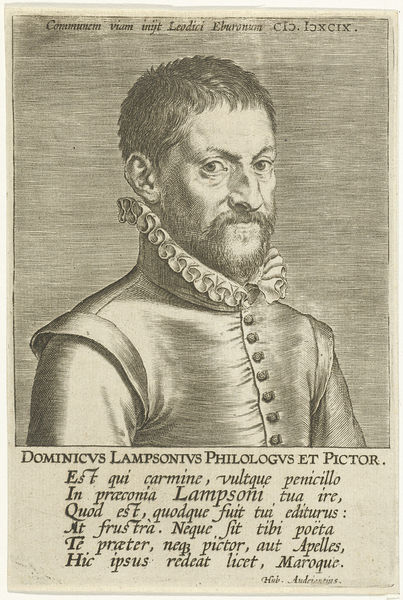
Titel: Portret van Dominique Lampsonius
Künstler: Philips Galle
Standort: Amsterdam
Institution: Rijksmuseum
Schlagwörter: mann, haar, nase, ohr, alt, bart, jacke, augen, kragen, halskrause, porträt, gewand, seide, schrift, grafik, inschrift, maler, rüschen, knöpfe, striche, buch, druck, lithographie, radierung, stich, text, krause, halbprofil, wams, kupferstich, latein, philologe, fen, lampson, dominik, 1699